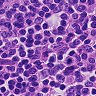
Metastatic tissue present: no